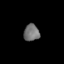
Tissue: skin
Cell type: Epithelial cells
Senescence score: 0.1981
Nuclear area (px): 261
Mean DAPI intensity: 112.785